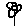
Label: flower